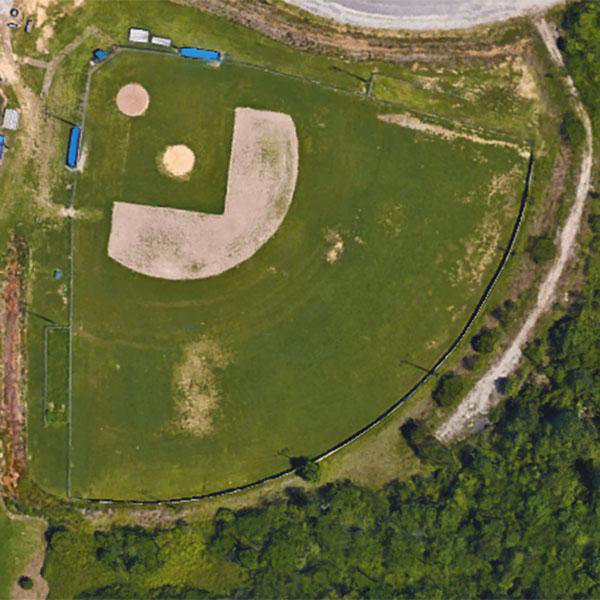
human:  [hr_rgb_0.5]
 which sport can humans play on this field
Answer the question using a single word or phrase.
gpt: baseball